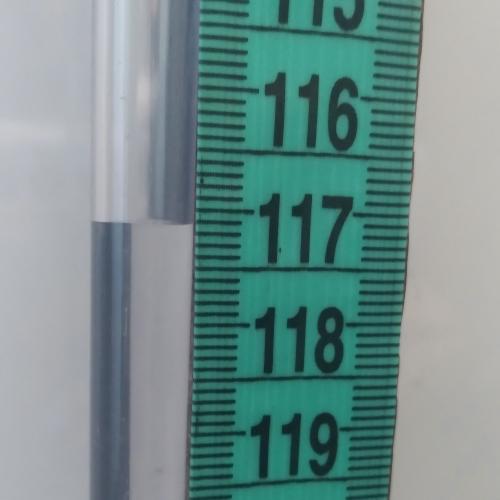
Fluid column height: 117.1 cm